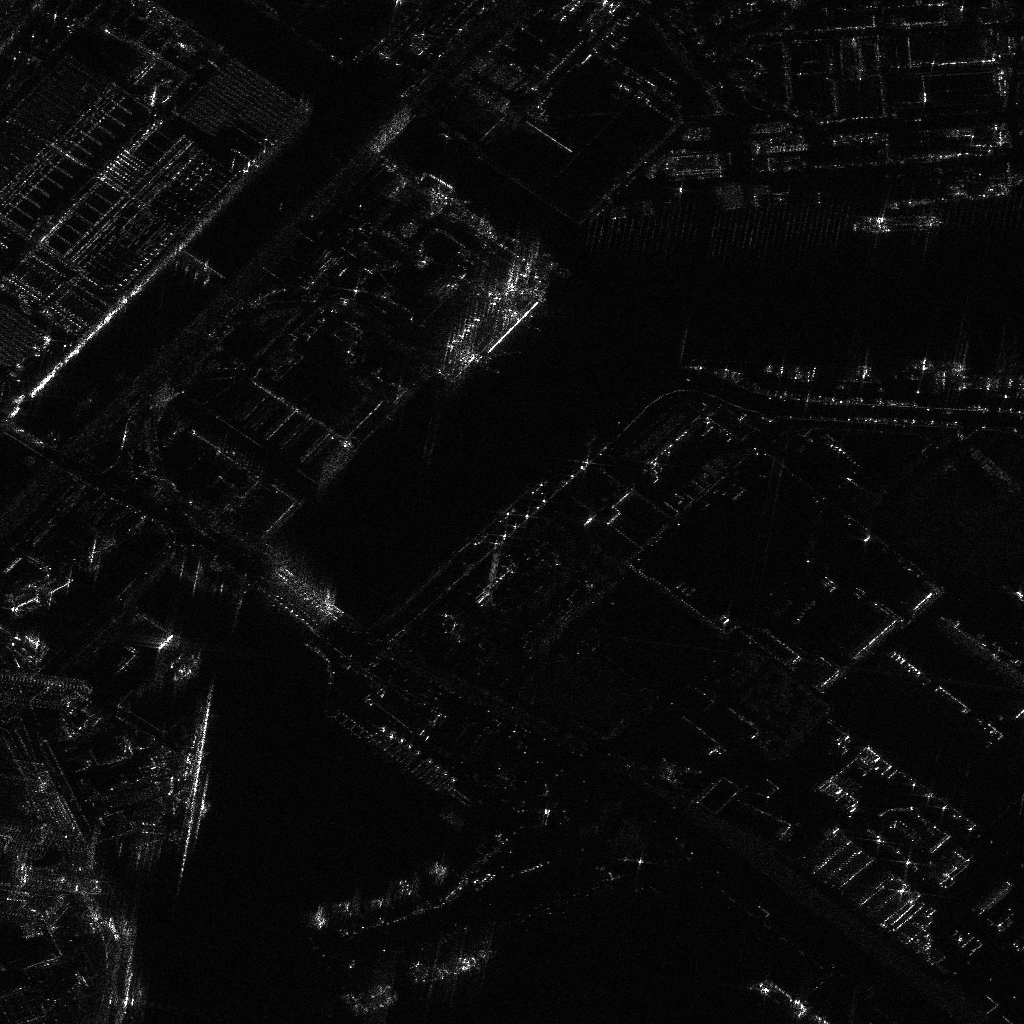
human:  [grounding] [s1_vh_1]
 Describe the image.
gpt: In the satellite image, there is  <ref>1 large lawenforce </ref> <box>[[35, 95, 37, 100, 71]]</box> located at bottom,  <ref>1 medium lawenforce </ref> <box>[[35, 93, 36, 98, 70]]</box> located at bottom,  <ref>1 large container </ref> <box>[[42, 89, 44, 98, 64]]</box> located at bottom,  <ref>1 large container </ref> <box>[[73, 98, 84, 100, 36]]</box> located at bottom right,  <ref>1 medium dredger </ref> <box>[[83, 20, 91, 23, 1]]</box> located at top right.